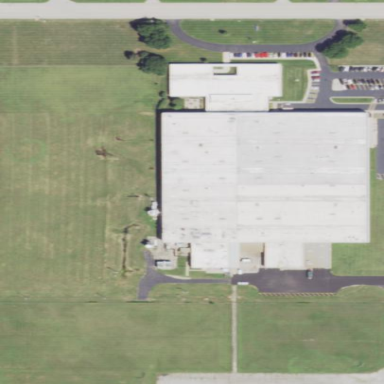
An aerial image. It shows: Industrial building.